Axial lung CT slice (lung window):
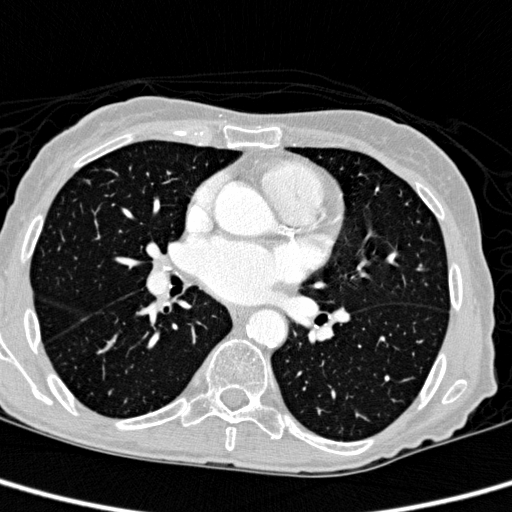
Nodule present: no